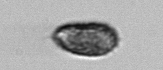
Label: Pseudochattonella_farcimen